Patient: sex F, age 58
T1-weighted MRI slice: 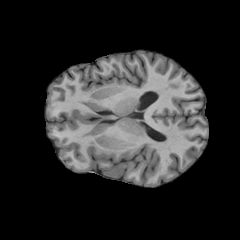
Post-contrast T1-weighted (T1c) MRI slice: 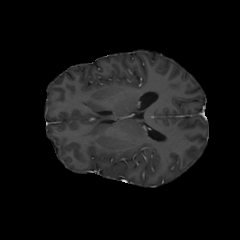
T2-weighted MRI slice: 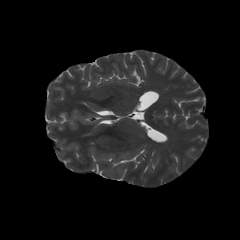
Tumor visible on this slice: no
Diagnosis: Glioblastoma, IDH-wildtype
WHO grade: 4